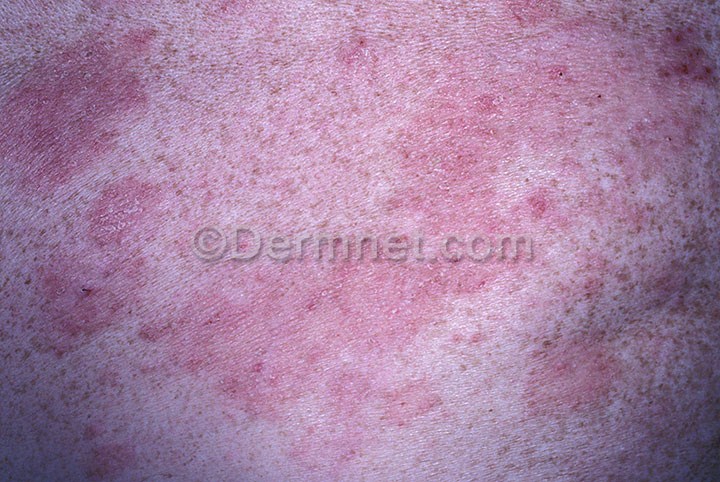
Disease: Urticaria Hives